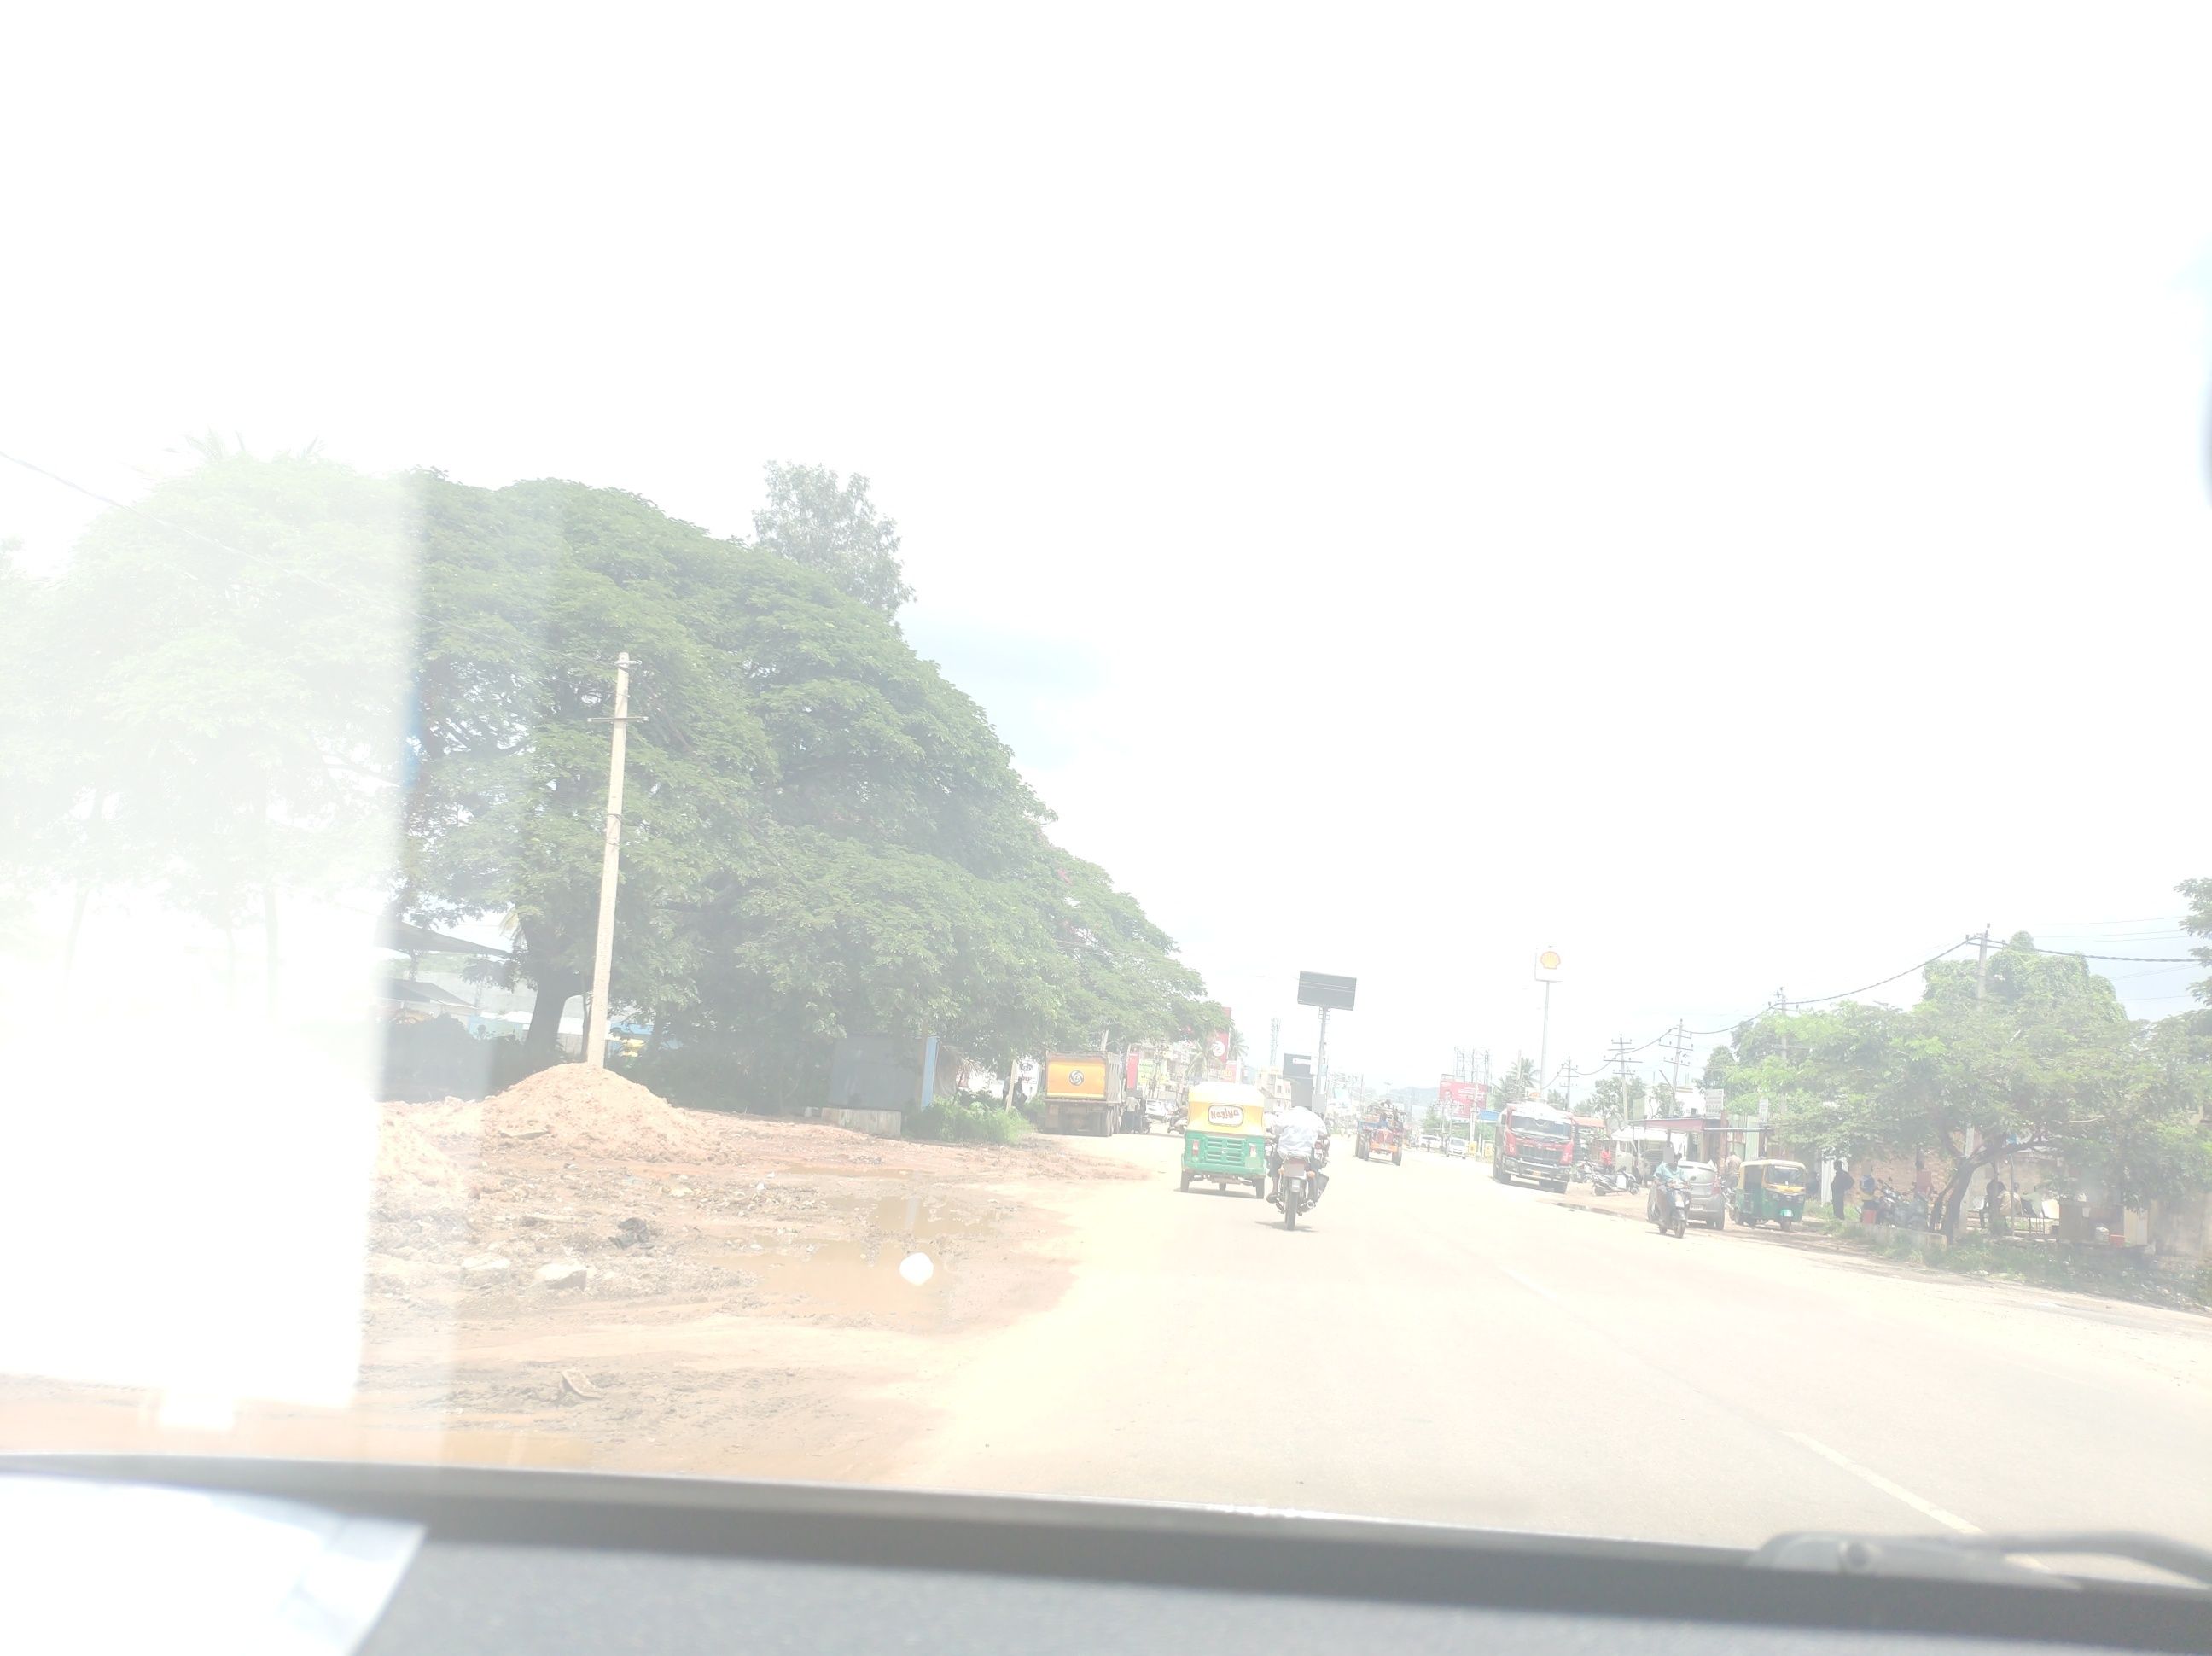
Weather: clear
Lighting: day
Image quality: slightly poor
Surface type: driving surface
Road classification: service, residential
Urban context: urban centre
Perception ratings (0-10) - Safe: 2.31, Lively: 5.85, Beautiful: 5.96, Boring: 7.37, Depressing: 2.87, Wealthy: 1.74